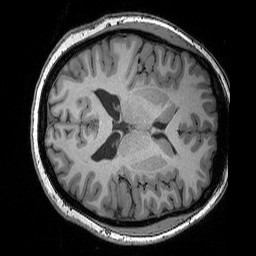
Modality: T1w
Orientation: axial
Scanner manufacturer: siemens
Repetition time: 2.25 s
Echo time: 0.00418 s